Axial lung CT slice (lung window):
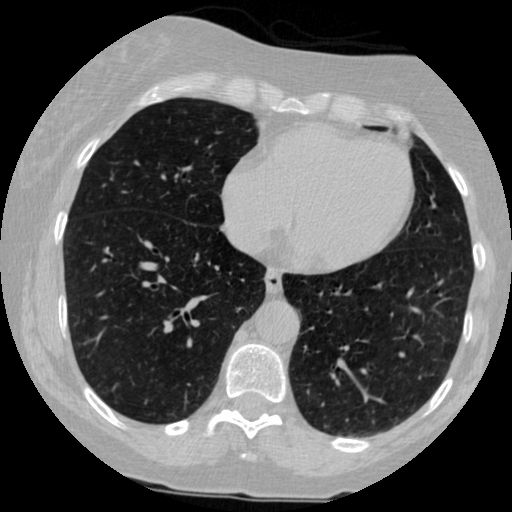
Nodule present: no